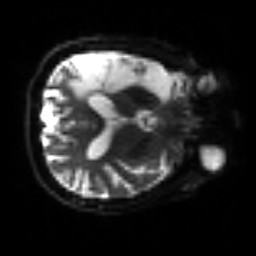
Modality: sbref
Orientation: axial
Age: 56
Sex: male
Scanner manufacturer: siemens
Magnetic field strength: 3 T
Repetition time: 3.2 s
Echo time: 0.081 s